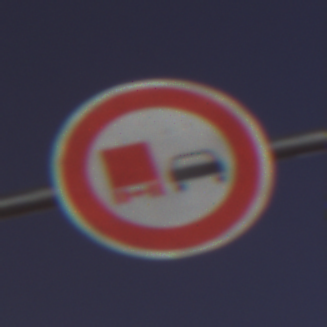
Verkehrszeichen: UeberholverbotKraftfahrzeuge
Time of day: Night
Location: Outdoor (Urban)
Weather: PartlyCloudy
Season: NotSpecified
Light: Natural